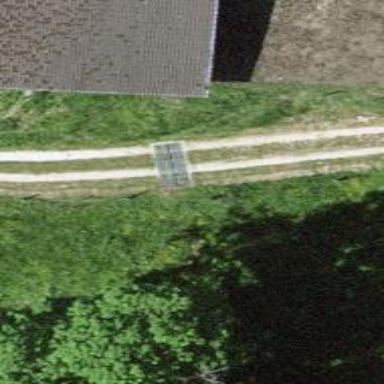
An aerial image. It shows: Cattle grid.